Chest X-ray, PA view. Patient: 63 years old, sex F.
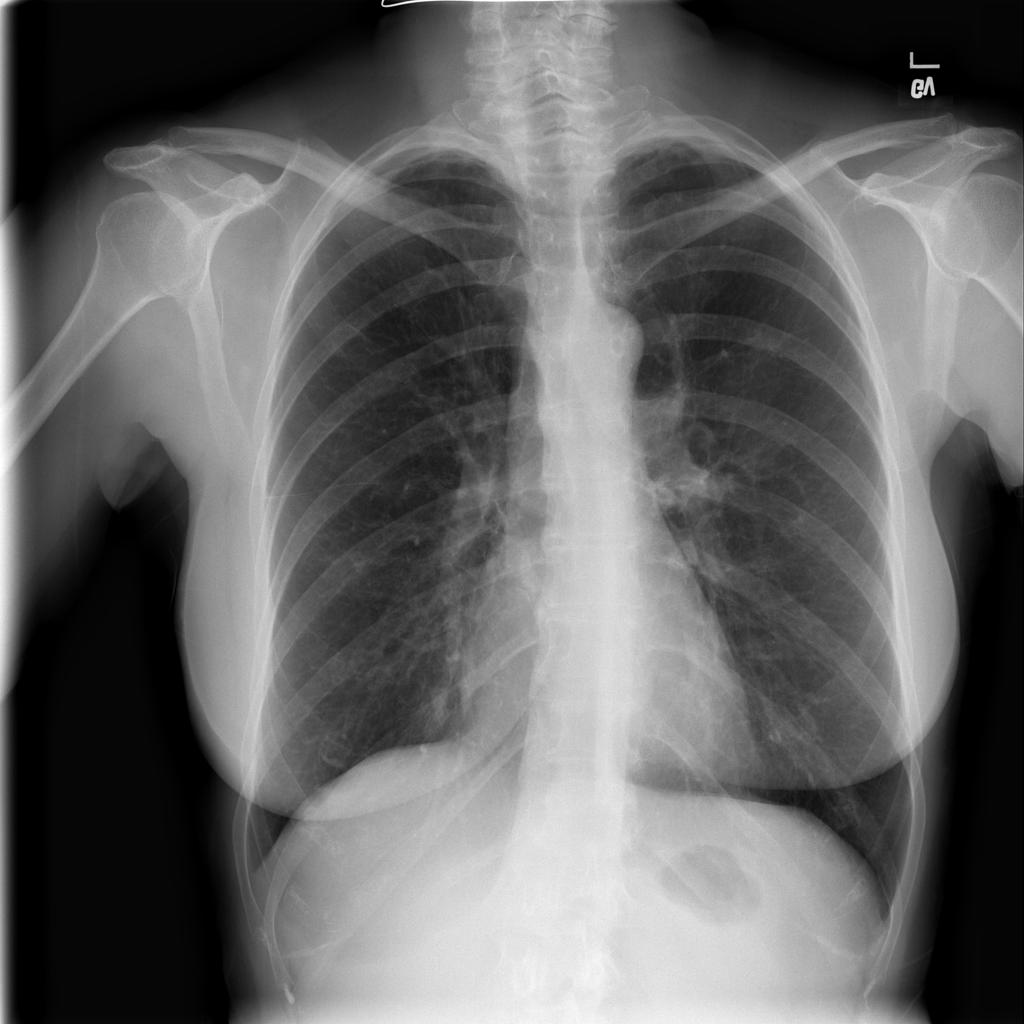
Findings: Pneumothorax